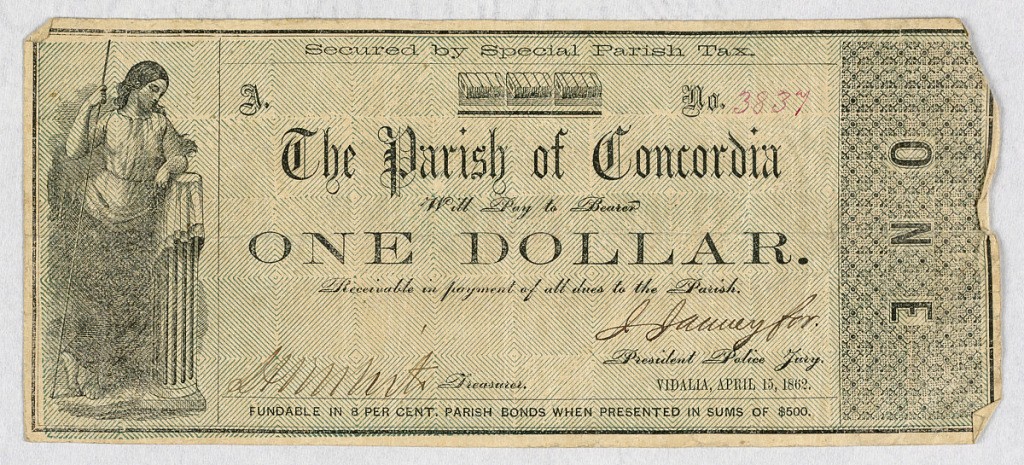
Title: bank note
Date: April 15, 1862
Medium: Colored inks on paper
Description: Horizontal rectangle. Bank note, the Parish of Concordia, for one dollar, number 3837. Figure of a woman leaning on a draped pillar at left.